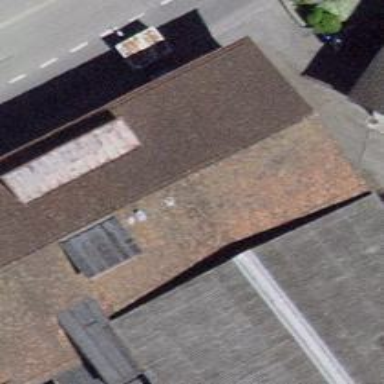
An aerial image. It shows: Restaurant.